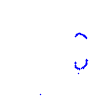
Particle: proton